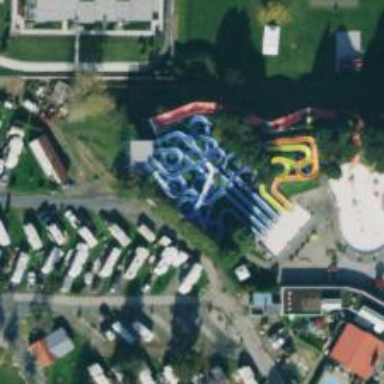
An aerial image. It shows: Water slide attraction.